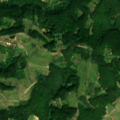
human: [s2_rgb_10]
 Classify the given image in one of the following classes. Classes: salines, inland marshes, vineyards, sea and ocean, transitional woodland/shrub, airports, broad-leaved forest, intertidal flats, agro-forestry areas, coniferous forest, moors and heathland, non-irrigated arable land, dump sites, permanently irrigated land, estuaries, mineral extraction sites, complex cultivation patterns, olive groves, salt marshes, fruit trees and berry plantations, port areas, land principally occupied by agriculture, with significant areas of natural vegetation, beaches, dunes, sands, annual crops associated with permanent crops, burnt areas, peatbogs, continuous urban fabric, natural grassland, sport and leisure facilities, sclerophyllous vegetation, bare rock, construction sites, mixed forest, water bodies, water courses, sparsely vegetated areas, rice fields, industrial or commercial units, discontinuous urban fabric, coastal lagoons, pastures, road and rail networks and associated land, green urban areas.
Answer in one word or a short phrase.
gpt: complex cultivation patterns, land principally occupied by agriculture, with significant areas of natural vegetation, broad-leaved forest